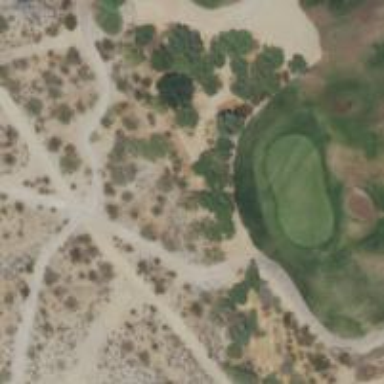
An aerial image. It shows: Golf tee.